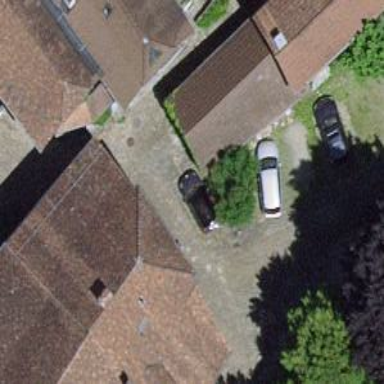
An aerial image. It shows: Pedestrian road with cobblestone surface.